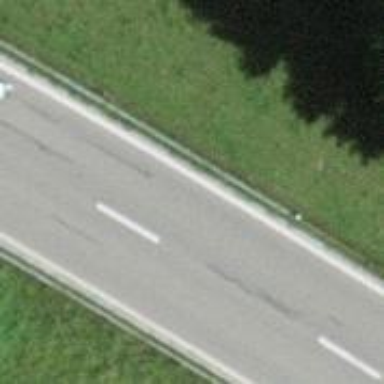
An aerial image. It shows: Asphalt bridge on trunk highway that is designated as motorroad.